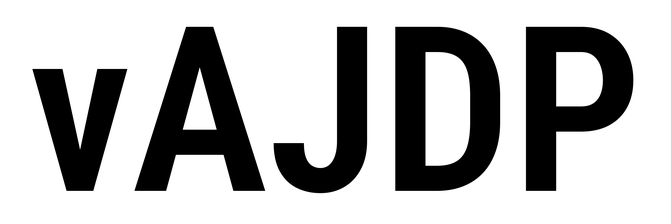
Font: Roboto_Condensed_SemiBold